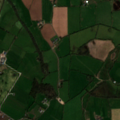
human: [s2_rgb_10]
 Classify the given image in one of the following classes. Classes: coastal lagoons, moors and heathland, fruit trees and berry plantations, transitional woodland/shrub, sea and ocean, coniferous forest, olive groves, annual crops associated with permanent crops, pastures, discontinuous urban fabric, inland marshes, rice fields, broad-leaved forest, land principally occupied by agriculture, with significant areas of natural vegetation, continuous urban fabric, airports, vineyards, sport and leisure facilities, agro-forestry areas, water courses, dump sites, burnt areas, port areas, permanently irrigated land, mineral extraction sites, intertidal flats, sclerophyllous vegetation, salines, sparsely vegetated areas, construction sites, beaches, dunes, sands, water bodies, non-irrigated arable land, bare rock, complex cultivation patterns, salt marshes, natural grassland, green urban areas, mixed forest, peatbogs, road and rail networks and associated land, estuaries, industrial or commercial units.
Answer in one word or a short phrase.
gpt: pastures